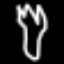
Label: fork